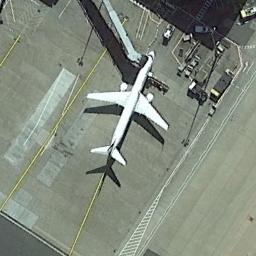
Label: airplane